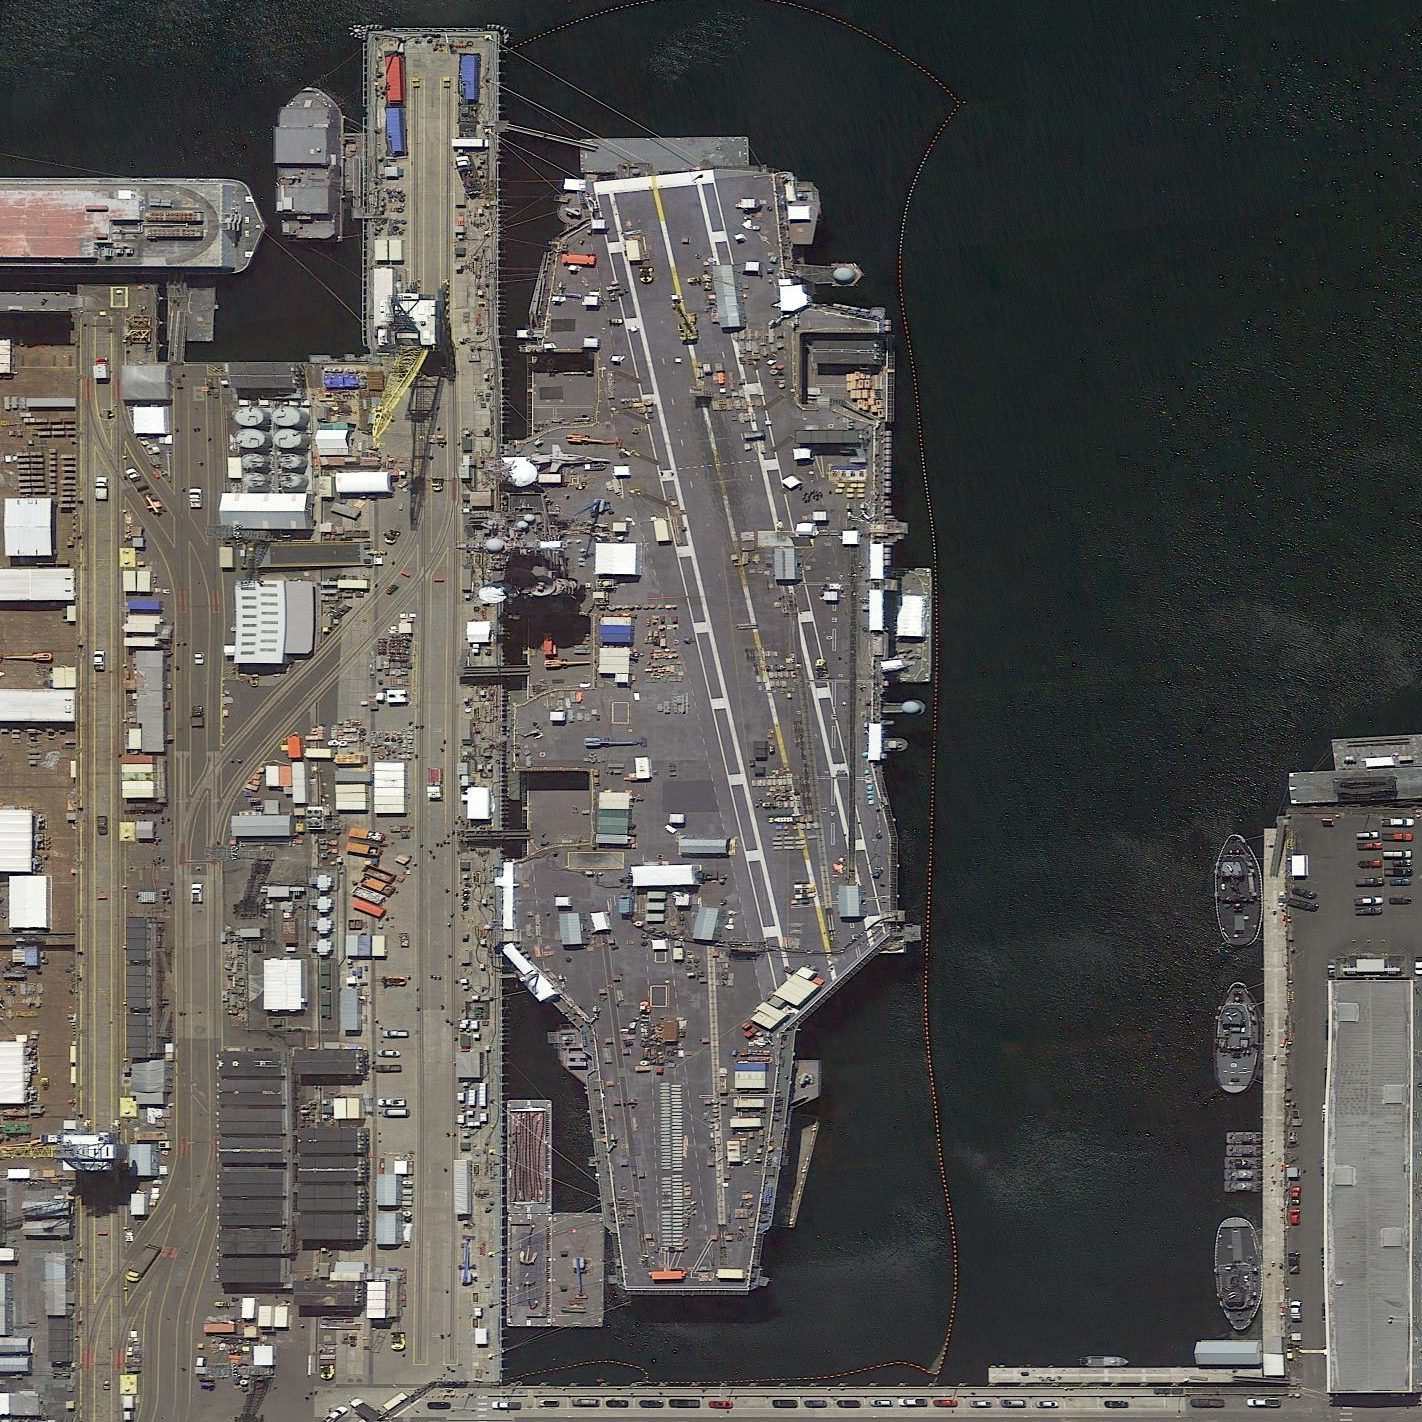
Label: Nimitz-class_aircraft_carrier